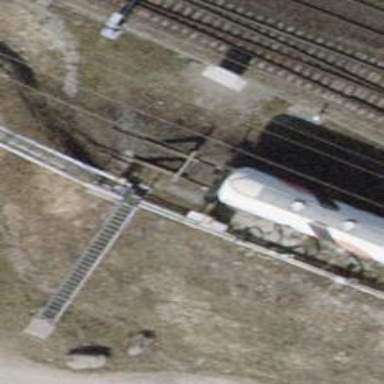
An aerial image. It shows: Single-track electrified railway with contact line. It is spur line for service.